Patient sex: M
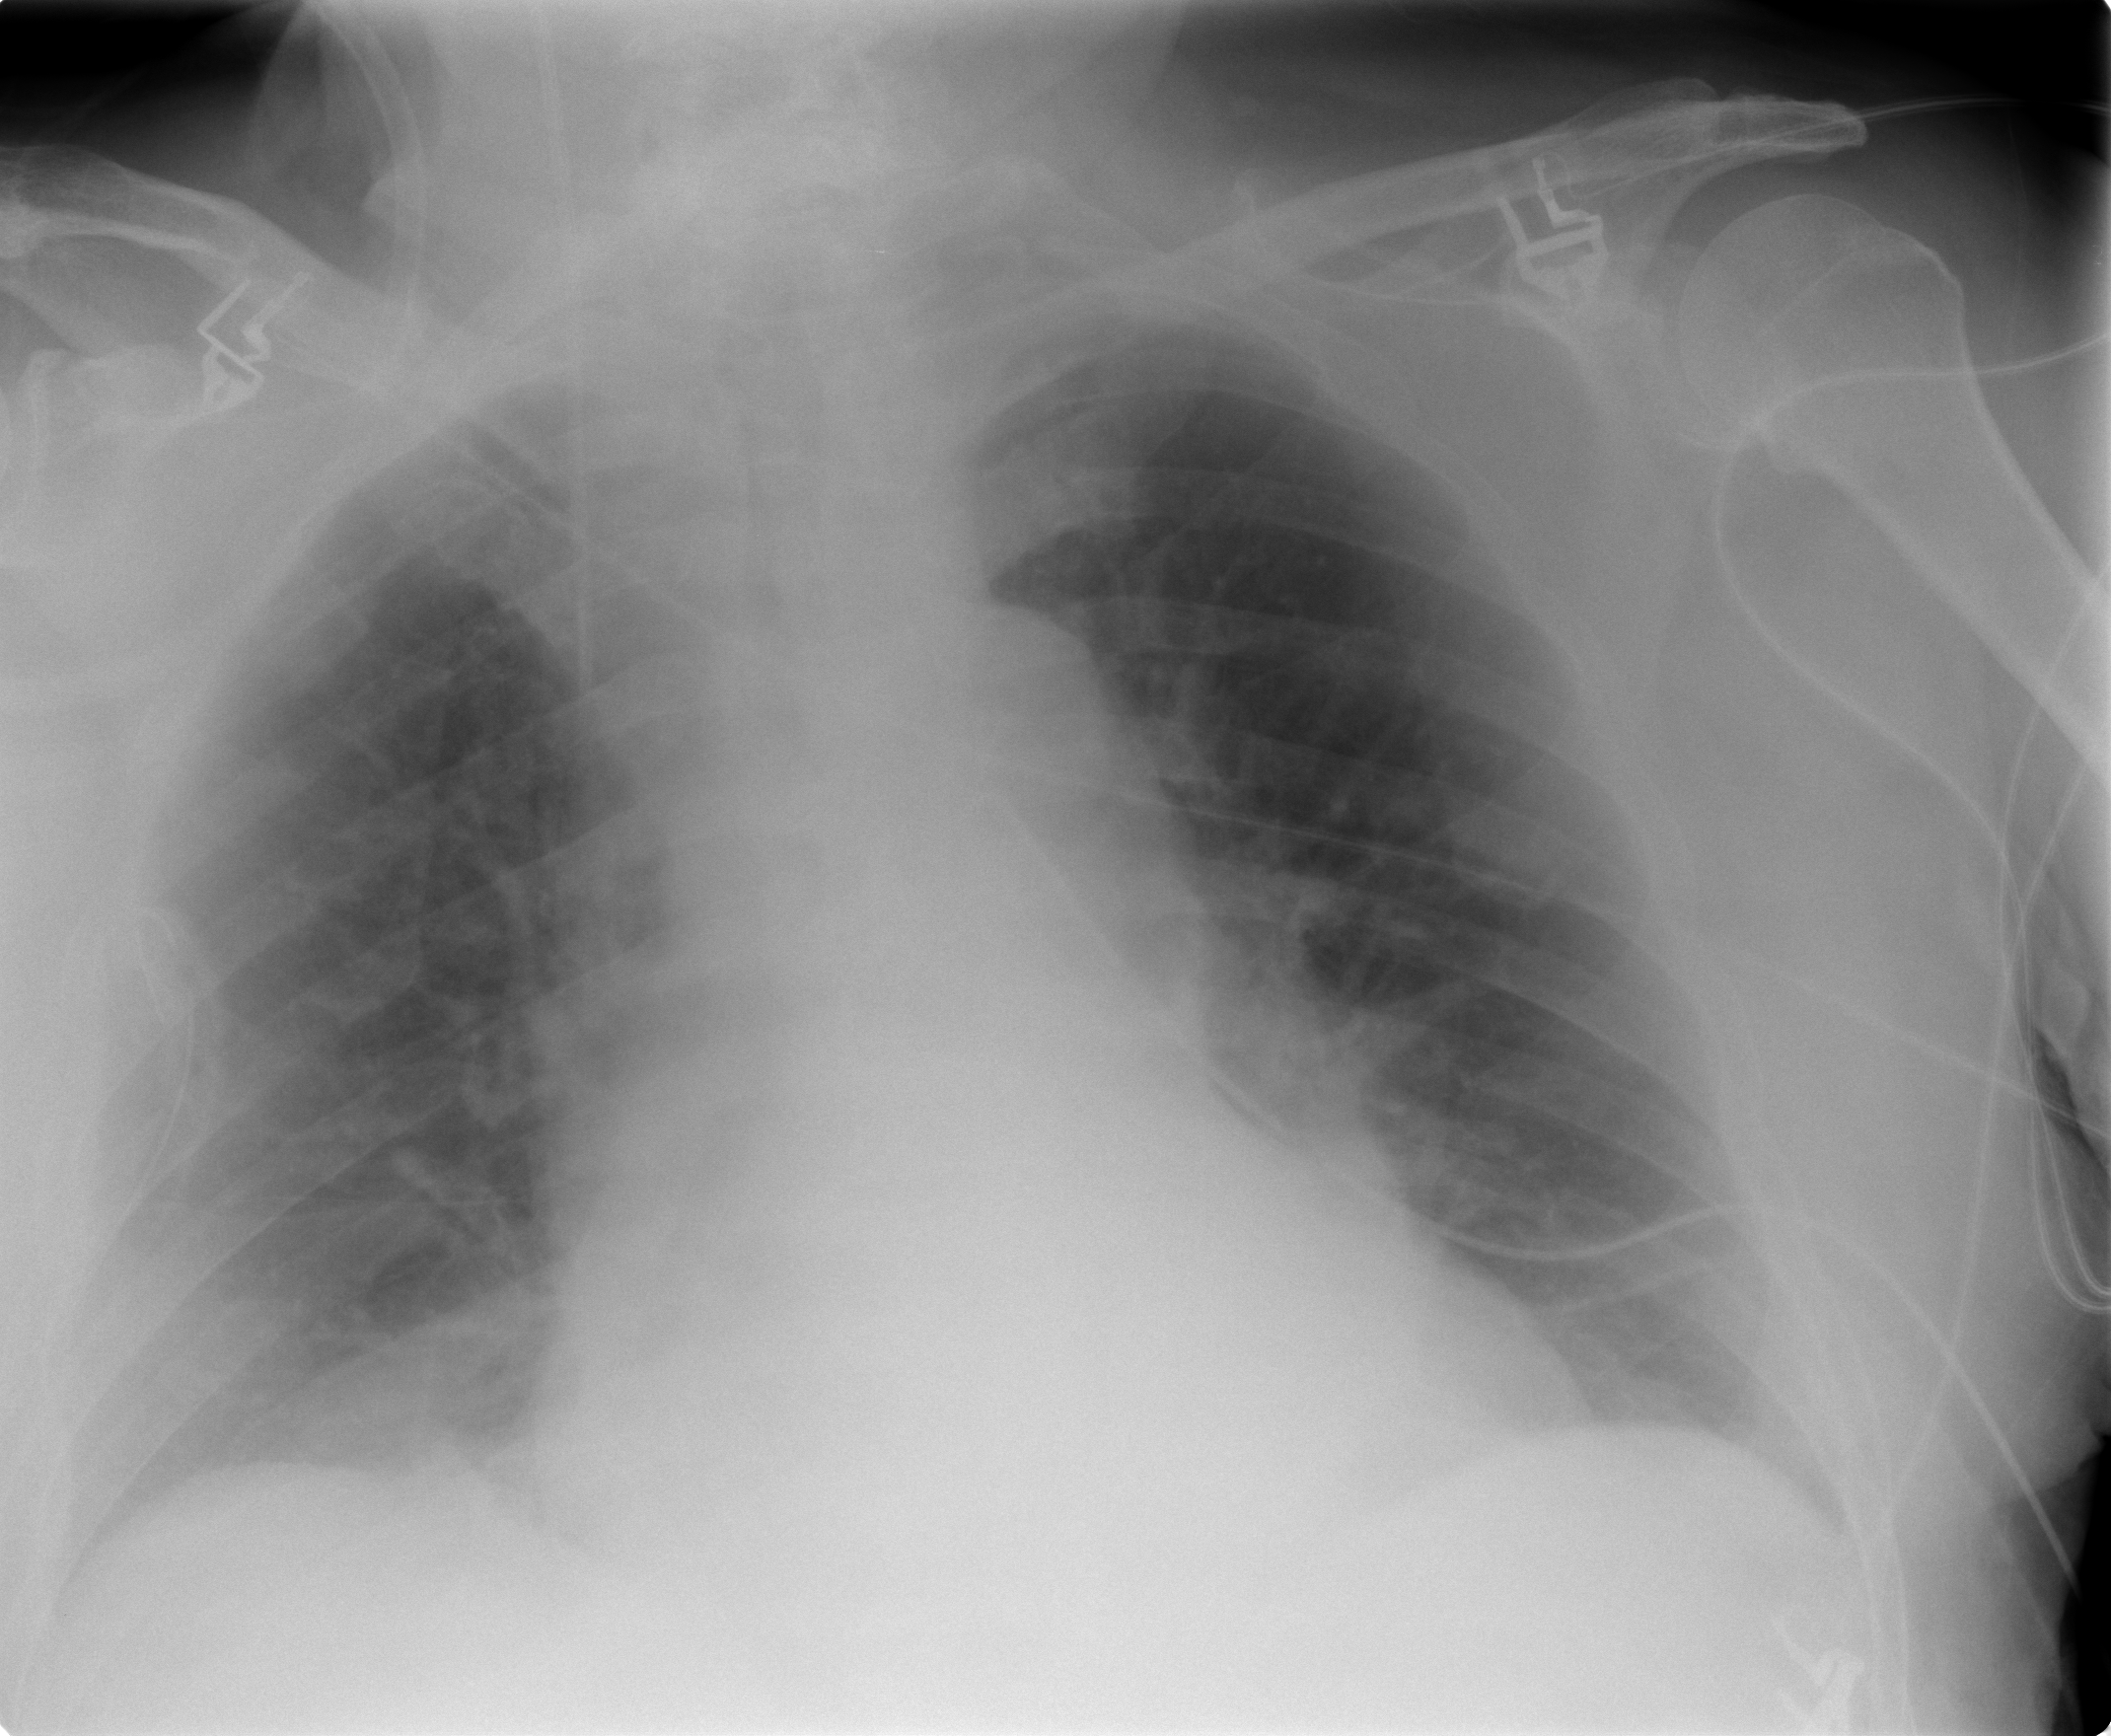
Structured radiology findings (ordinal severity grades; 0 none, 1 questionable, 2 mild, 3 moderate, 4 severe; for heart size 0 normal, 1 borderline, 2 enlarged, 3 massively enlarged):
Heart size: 0
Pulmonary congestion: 2
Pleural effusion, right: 1
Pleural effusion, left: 1
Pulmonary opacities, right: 0
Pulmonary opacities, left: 0
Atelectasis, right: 2
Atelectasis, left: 1